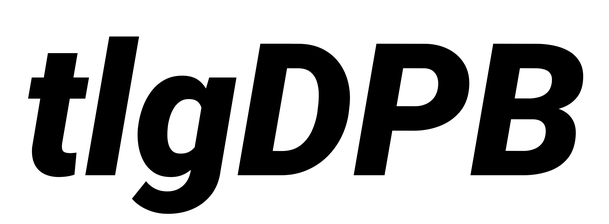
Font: Roboto-Italic_Black_Italic